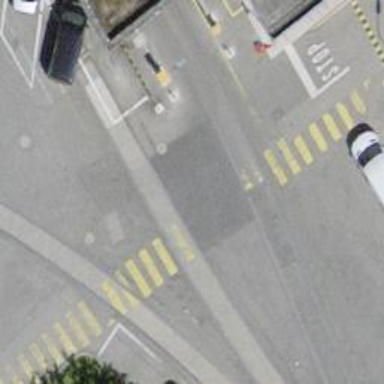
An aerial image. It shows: Zebra crossing at railway crossing.